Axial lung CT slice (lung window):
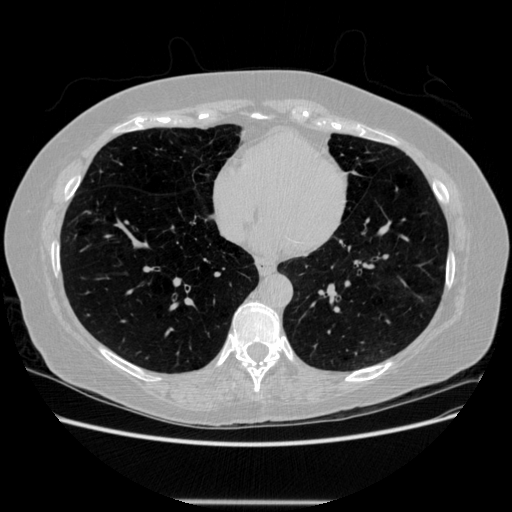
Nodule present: no